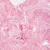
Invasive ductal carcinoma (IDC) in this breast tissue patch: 0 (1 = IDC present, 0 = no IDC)